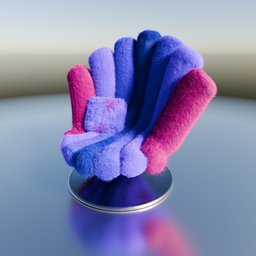
Label: furniture